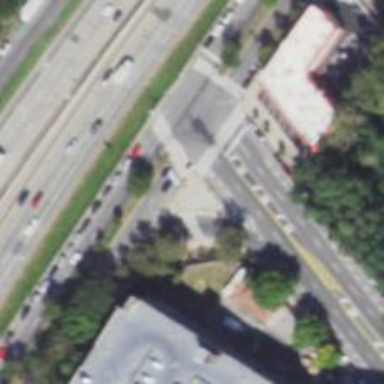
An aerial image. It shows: Footway that serves as traffic island.